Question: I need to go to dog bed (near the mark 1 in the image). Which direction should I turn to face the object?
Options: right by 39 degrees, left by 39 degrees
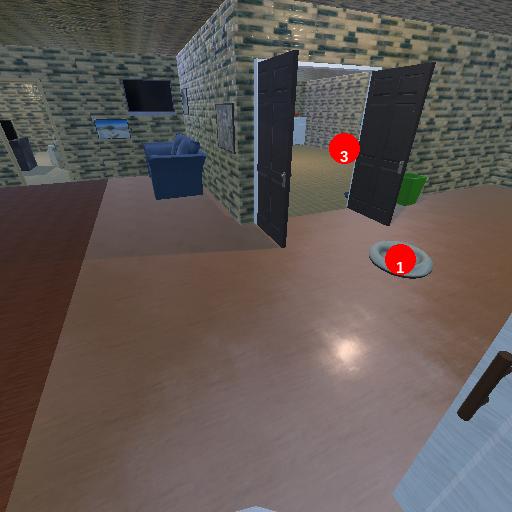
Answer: right by 39 degrees